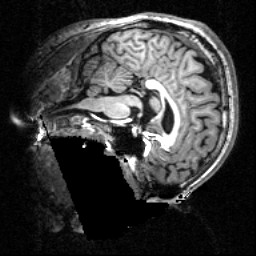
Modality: T1w
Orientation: sagittal
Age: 21
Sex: male